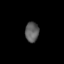
Tissue: lung
Cell type: Epithelial cells
Senescence score: 0.2282
Nuclear area (px): 270
Mean DAPI intensity: 92.733